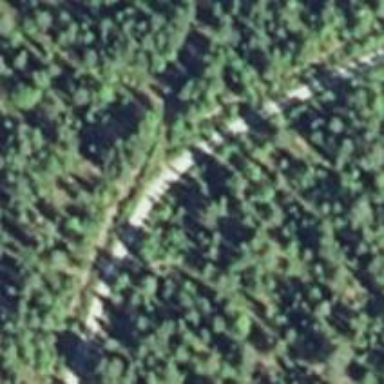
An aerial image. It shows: Unclassified road.